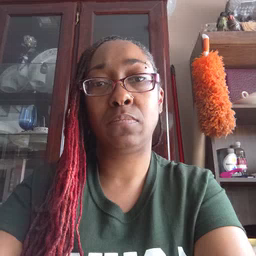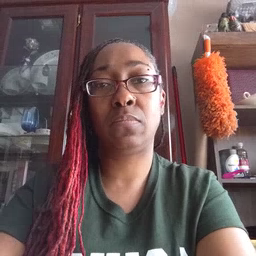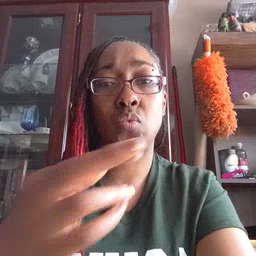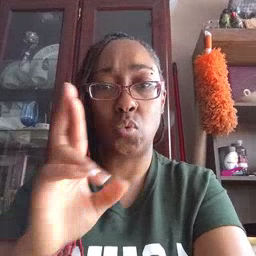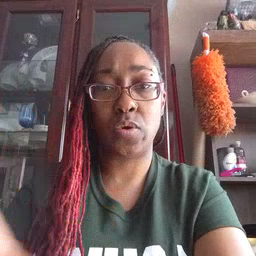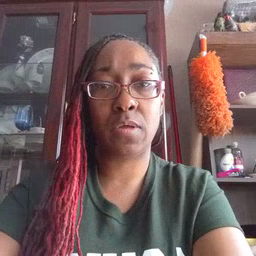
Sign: room